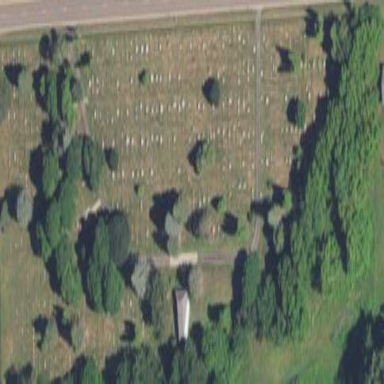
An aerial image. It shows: Cemetery.